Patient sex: M
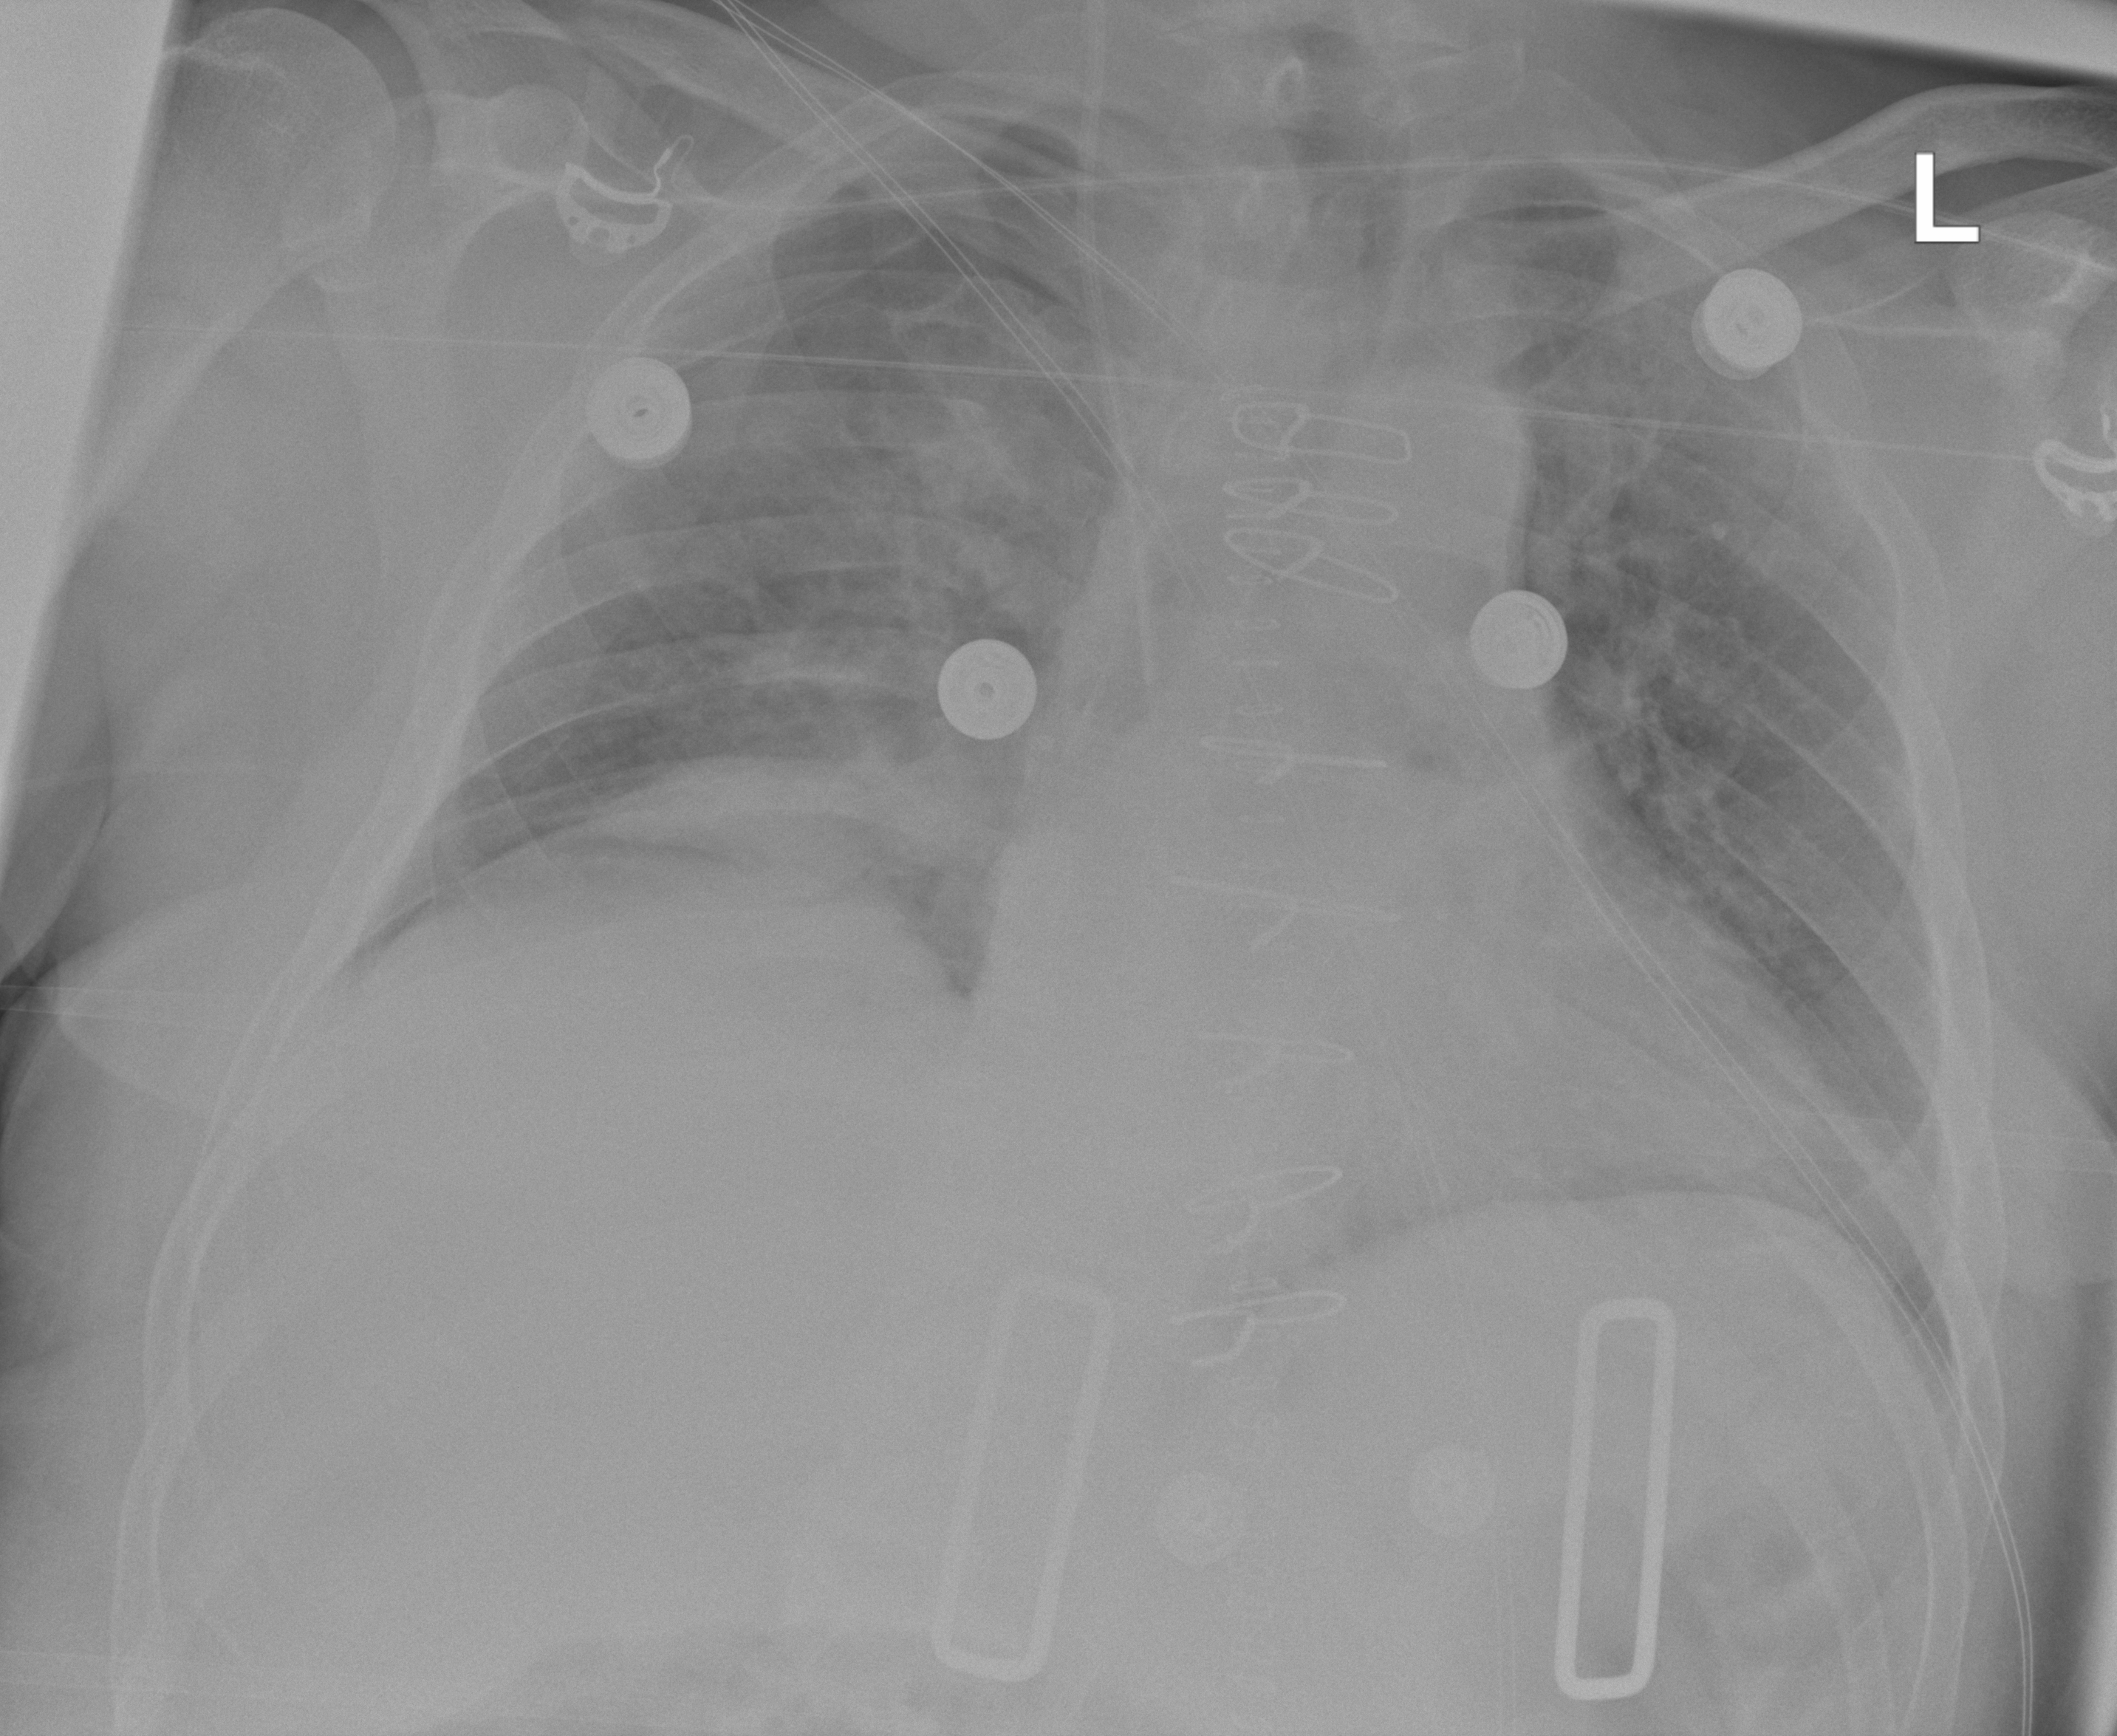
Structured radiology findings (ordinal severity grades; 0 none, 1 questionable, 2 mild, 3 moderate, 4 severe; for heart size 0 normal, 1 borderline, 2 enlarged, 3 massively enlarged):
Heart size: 1
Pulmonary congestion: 2
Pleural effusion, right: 0
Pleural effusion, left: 0
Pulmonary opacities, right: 2
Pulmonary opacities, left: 2
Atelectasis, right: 0
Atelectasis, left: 0